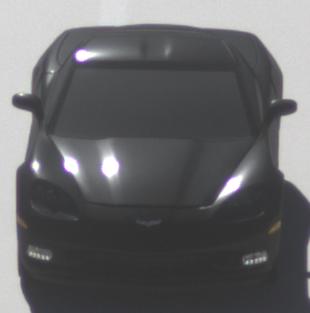
Make: Chevrolet
Model: Corvette Coupé
Detailed model: Corvette (C6) Coupé
Model produced from: 2005/02
Model produced until: 2008/03
Doors: 3
Color: black
Road condition: dry road
Daytime: midday
Contrast: high contrast